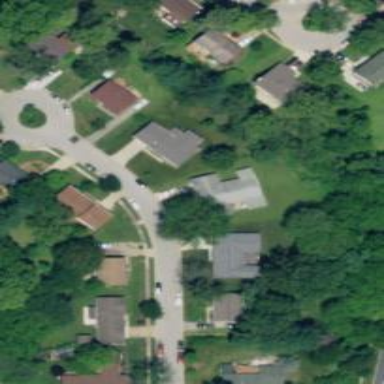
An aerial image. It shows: Residential road with sidewalk on the left.